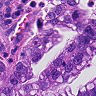
Metastatic tissue present: yes